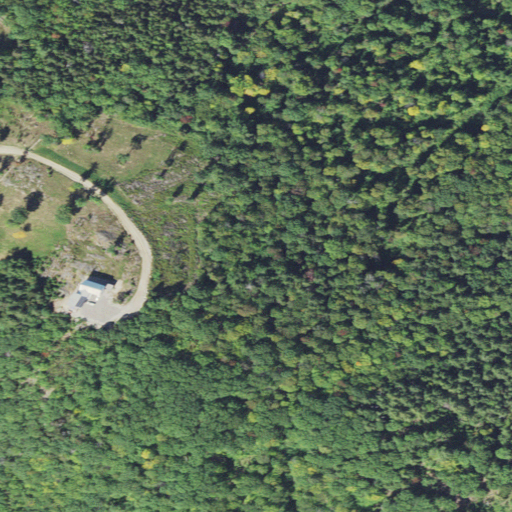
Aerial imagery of mountain in New Hampshire named Alexander Hill containing mixed forest, deciduous forest, evergreen forest, shrub, and grassland